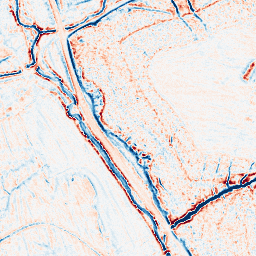
Category: edge_preserving
Decomposition family: bilateral
Decomposition parameters: d: 9
sigma_color: 100
sigma_space: 25
Upsampling method: quartic
Upsampling parameters: scale: 4
Upsampling scale: 4